Field crop: maize
Growth stage: 1
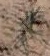
Species: salsola